Question: I am trying to add a striped text shadow along with a stroke, just like the image below

This is what I've got so far, it's close but not right. I can't make it work exactly as the picture attached
'''
.headingStyle {
background-image: -webkit-repeating-linear-gradient(60deg, #ccc, #ccc 1px, #fff 2px, #fff 3px);
-webkit-background-clip: text;
-webkit-text-fill-color: transparent;
position:relative;
text-transform: uppercase;
font-weight: 700;
}
.headingStyle:after {
background: none;
content: attr(data-text);
left: -.1em;
position: absolute;
text-shadow: 1px 1px 0px #000;
top: -.05em;
text-transform: uppercase;
}
/**/
h1 {
font-size: 5em;
font-family: sans-serif;
margin-left: 100px;}
'''
'''
<h1 class="headingStyle" data-text="UNION">UNION</h1>
'''
Find here a working example: <URL>
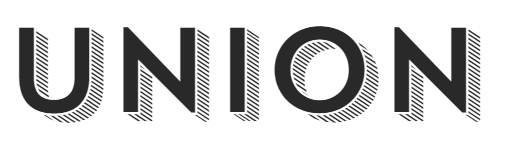
Answer: Here is another approximation but without transparency:
'''
.headingStyle {
position: relative;
display:inline-block;
text-transform: uppercase;
font-weight: 700;
letter-spacing:5px;
overflow:hidden;
}
.headingStyle:before {
content: attr(data-text);
left: 0;
position: absolute;
z-index:-1;
text-shadow:
1px 1px 0px #fff,
1.3px 1.3px 0px #fff,
2px 2px 0px #000,
3px 3px 0px #000,
4px 4px 0px #000,
5px 5px 0px #000,
6px 6px 0px #000,
7px 7px 0px #000;
top: 0;
color:transparent;
}
.headingStyle:after {
content:"";
position:absolute;
z-index:-1;
top:-200vmax;
left:0;
right:0;
bottom:-200vmax;
background-image:repeating-linear-gradient(0deg, transparent 0 1px, #fff 1.5px 3px);
transform:skewY(45deg);
}
/**/
h1 {
font-size: 5em;
font-family: sans-serif;
margin-left: 100px;
'''
'''
<h1 class="headingStyle" data-text="UNION">UNION</h1>
'''